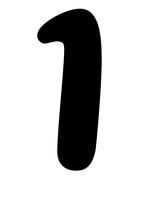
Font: Gluten_Medium